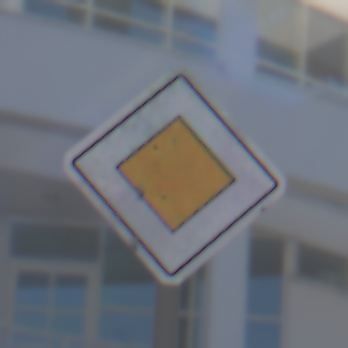
Verkehrszeichen: Vorfahrtsstrasse
Umgebung: Outdoor, Urban
Tageszeit: MorningAfternoon
Wetter: Clear
Licht: Natural
Jahreszeit: NotSpecified
Kontrast: HighContrast